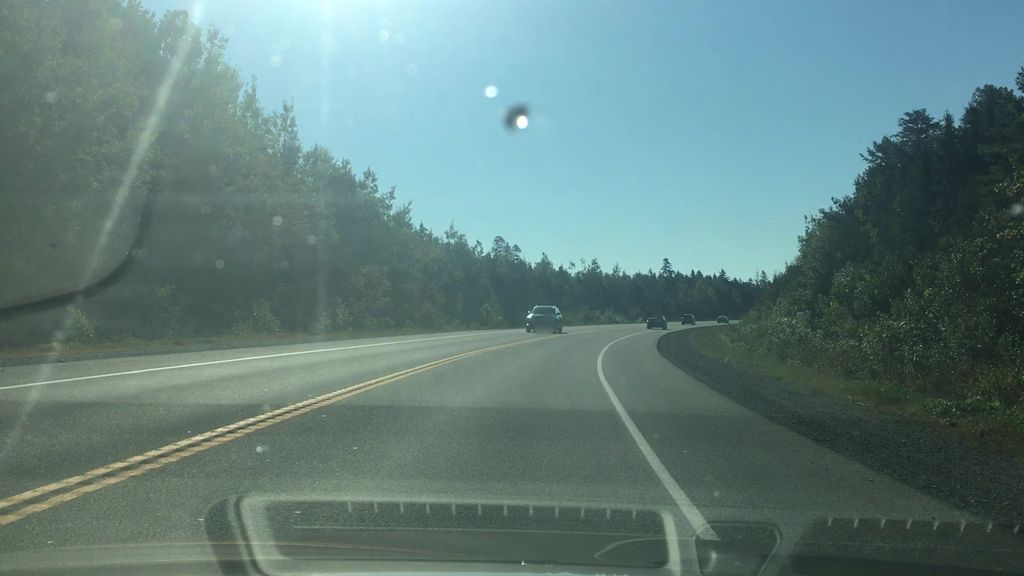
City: halifax